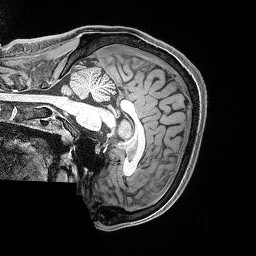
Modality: T1w
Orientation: sagittal
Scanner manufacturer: siemens
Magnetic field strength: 3 T
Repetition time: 2.53 s
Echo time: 0.00308 s